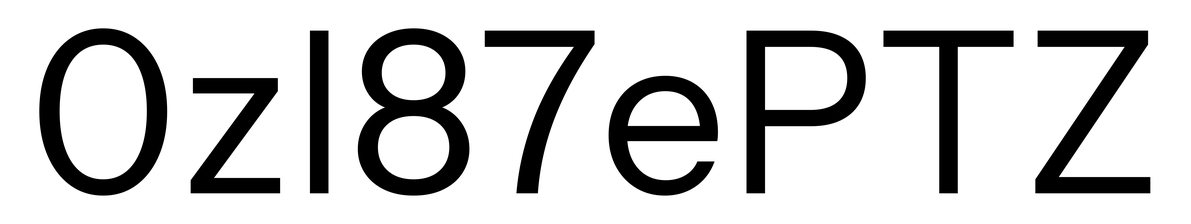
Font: InstrumentSans_Regular